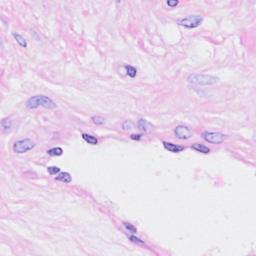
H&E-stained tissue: Breast